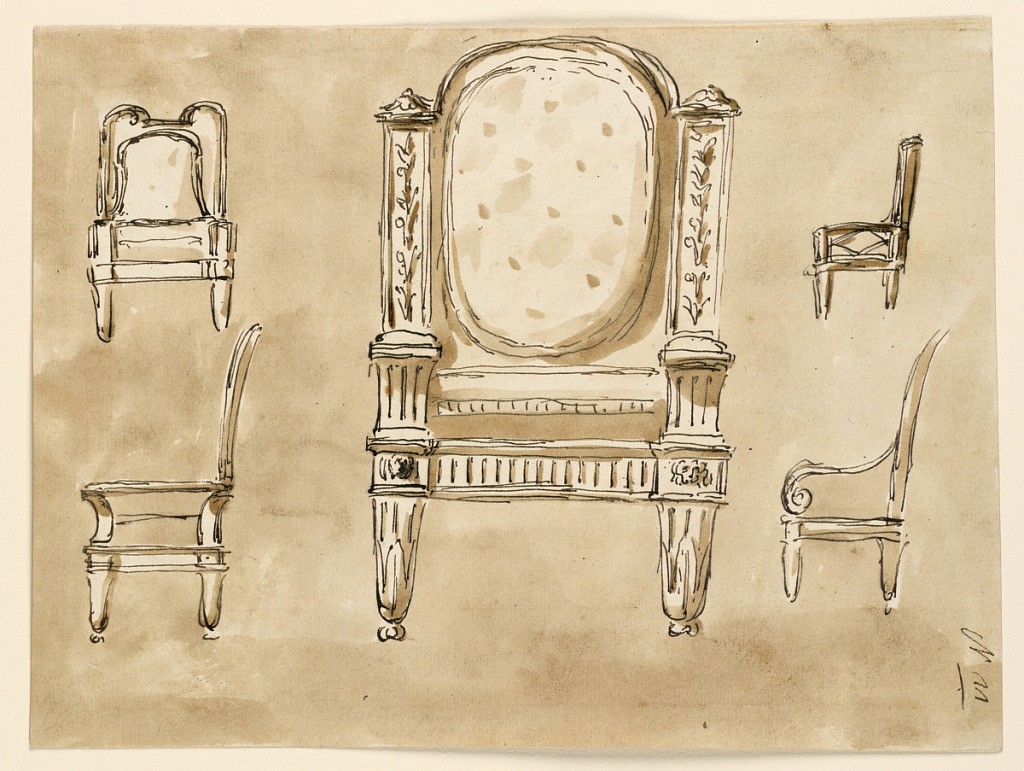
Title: Chairs
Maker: Giuseppe Barberi, Italian, 1746–1809
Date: ca. 1785–1790
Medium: Pen and brown ink, brush and brown wash on off-white laid paper, lined
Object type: Drawing
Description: In the center is an armchair, seen from the front, with upholstered seat and oval back. The supports of the arms have triglyph shape. The back has laterally two framing pillars with floral candelabra. At left: above a sketch of an armchair, seen from the front. With upholstered seat and back. The latter is laterally and above framed by a kind of escutcheon. Below is a chair, seen from the side, the back being at right. The arms are straight and are supported in front and at the back by curved boards. At right: above is a chair, seen from the side, the back being at right. The arms are supported at the front by supports with a bird's head. They form the upper frame of a rectangle, with an inscribedl ozenge. Below: an armchair in the same position. The arm is a scroll springing from the back, with a spiral upon the frame of the seat. Usual background.